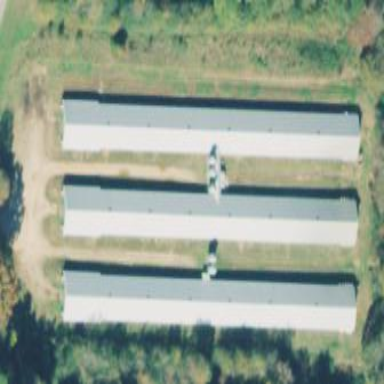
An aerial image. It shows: Feedlot within farmyard.